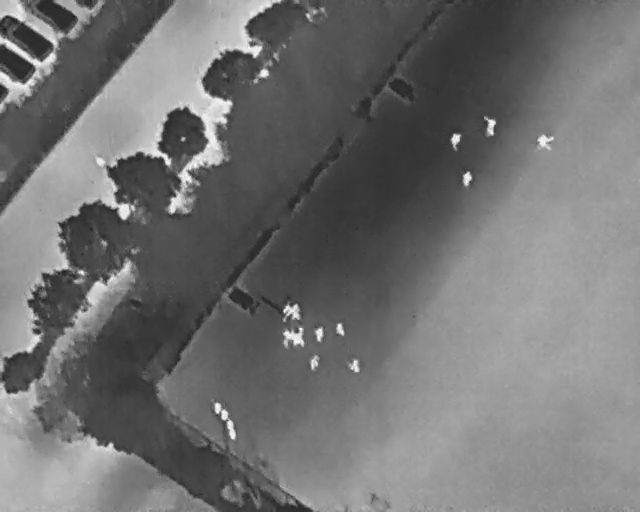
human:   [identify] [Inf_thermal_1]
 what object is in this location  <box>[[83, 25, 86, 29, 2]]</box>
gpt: <ref>1 large person at the top right</ref>